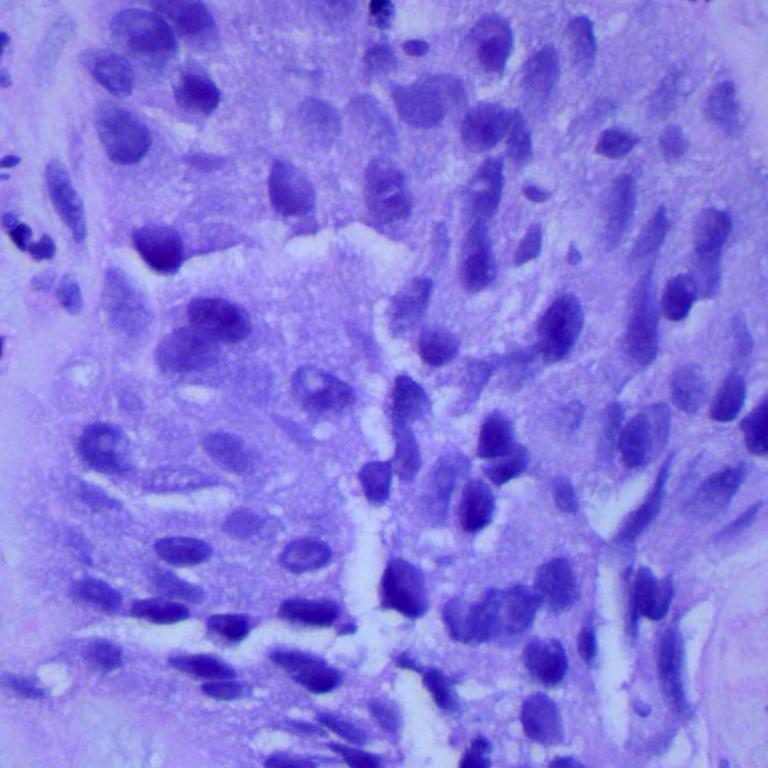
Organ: lung
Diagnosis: squamous carcinomas